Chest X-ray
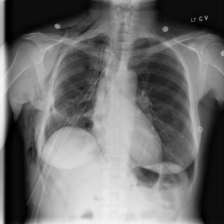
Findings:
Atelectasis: negative
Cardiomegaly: negative
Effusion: negative
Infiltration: negative
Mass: negative
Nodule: negative
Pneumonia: negative
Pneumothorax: positive
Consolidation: negative
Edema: negative
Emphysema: negative
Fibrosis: negative
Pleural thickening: negative
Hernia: negative